Question: I am sending a request dialog like this:
'''
[delegate.facebook dialog:@"apprequests"
andParams:params
andDelegate:self];
'''
The notifications on desktop work great. But the Facebook iOS app doesn't receive any notifications at all. (Neither in-app, globe icon with red number, or Push).
I see this behavior in <URL> iPhone app. Here you send requests with dialogs and the Facebook iPhone client successfully receives the request notification:

Thanks a lot in advance.
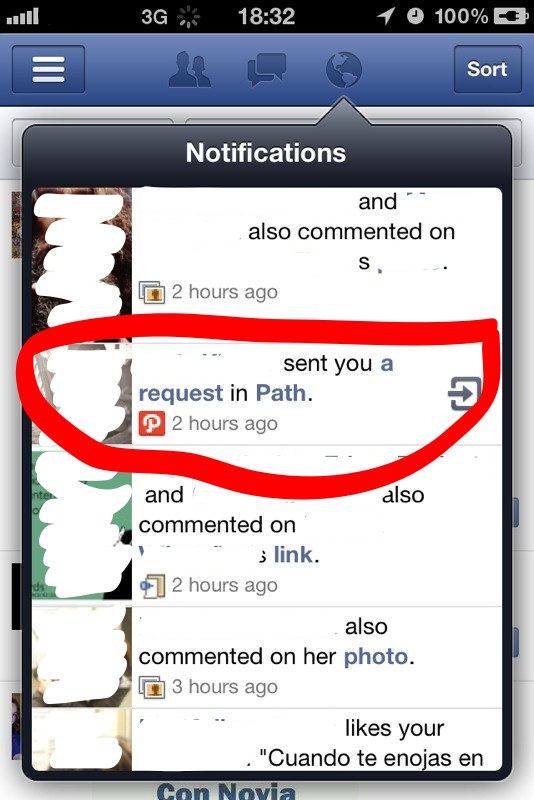
Answer: If you want requests sent to your app's users to appear in the Facebook iPhone app, you need to configure your app settings so that Facebook knows the details of the iPhone version of your app - otherwise the requests aren't displayed as Facebook doesn't think the user can act on them.
The most relevant settings are 'iOS App ID' and 'iOS bundle ID', some of the other settings under 'Native iOS App'may be applicable also depending on how your app integrates with Facebook